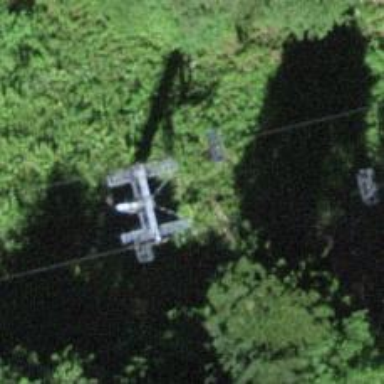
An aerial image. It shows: Pylon for aerialway.